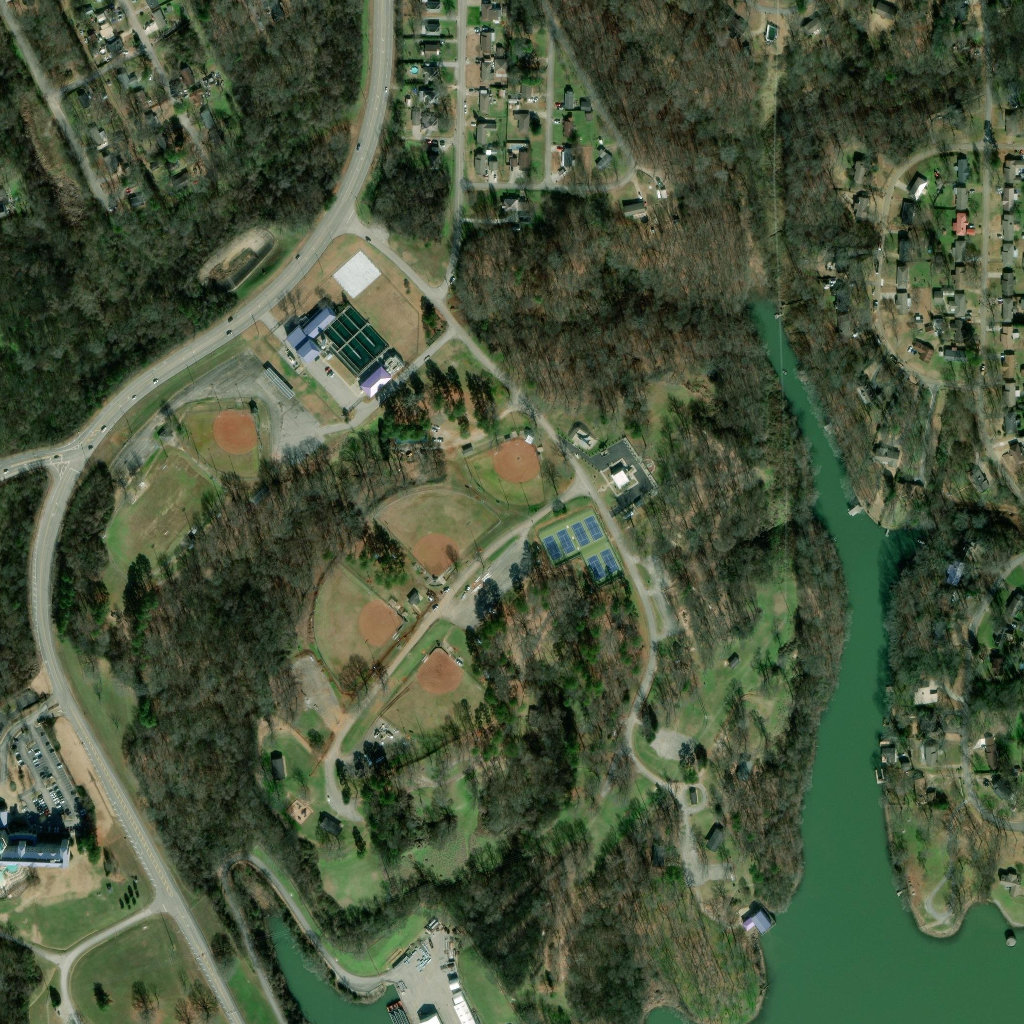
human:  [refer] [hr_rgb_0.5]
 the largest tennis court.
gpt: <box>[[52, 49, 61, 58, 0]]</box>

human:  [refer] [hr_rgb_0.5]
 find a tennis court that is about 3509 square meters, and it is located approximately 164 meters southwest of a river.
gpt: <box>[[52, 49, 61, 58, 0]]</box>